Question: Count the number of objects in the diagram.
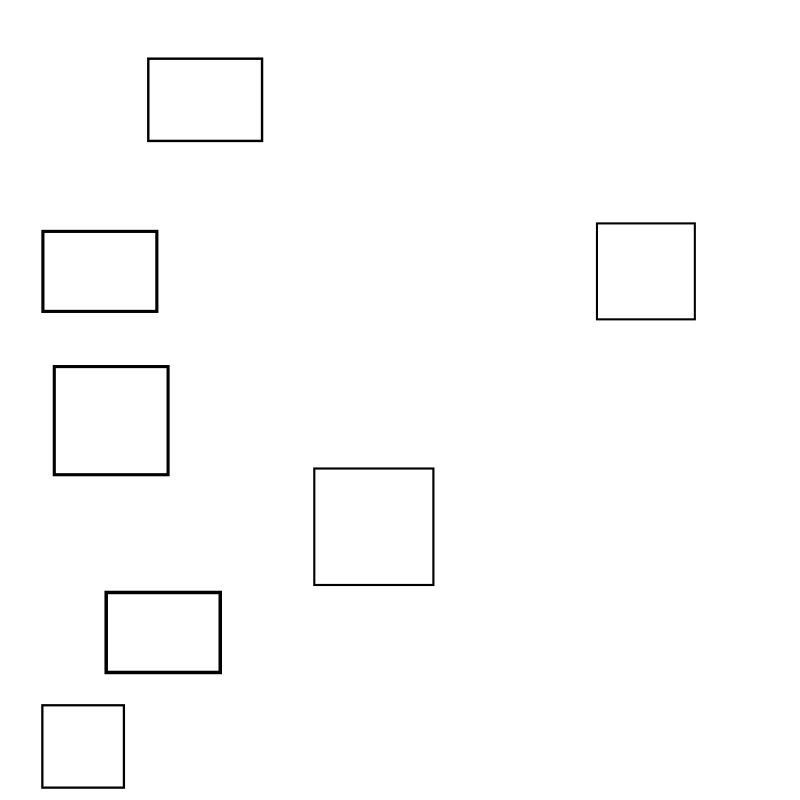
Answer: 7